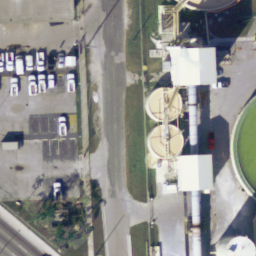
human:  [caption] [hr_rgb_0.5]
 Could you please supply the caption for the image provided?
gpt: There are two small storage tanks in the lawn and some cars parked beside .

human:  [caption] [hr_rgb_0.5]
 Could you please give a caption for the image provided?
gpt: Two small storage tanks are in the lawn and some cars parked beside .

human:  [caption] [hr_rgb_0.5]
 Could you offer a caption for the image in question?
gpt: Two small storage tanks are in the lawn with some buildings beside .

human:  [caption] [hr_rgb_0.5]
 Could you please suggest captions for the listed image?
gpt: There are two small storage tanks in the lawn and some cars parked beside .

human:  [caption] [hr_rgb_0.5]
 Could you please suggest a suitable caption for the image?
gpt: Two small storage tanks are in the lawn and some cars parked beside .